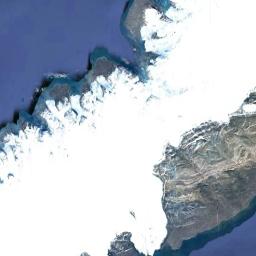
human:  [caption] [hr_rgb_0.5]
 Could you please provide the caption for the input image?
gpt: The snowberg is covered with snow .

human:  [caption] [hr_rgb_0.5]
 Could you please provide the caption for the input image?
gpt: A large mountain covered in snow is surrounded by blue water .

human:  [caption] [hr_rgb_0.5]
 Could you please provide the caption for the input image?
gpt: The snow berg is next to the water .

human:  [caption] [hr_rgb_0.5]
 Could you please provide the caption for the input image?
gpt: The snowberg with lots of valley glaciers is surrounded by the sea .

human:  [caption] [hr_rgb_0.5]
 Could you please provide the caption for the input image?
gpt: The snowberg is surrounded by blue water .